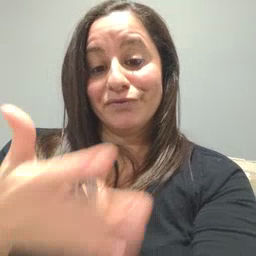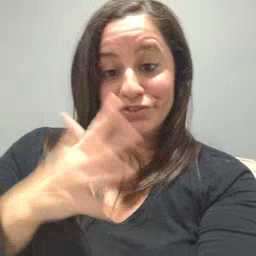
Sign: finish